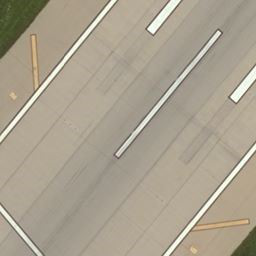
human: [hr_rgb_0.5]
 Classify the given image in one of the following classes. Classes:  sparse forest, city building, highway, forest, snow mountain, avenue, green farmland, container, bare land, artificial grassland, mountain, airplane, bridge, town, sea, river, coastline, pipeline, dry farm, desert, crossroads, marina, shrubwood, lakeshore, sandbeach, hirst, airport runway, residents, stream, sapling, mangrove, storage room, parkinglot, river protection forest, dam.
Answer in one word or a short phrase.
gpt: airport runway